Question: '''
ALTER PROCEDURE [dbo].[NST_InsertTblGenLedDet]
@GHDHeader int,
@Gldtype text,
@GldAccount text,
@GldDate DateTime,
@GldVoucherType int,
@GldDebit float=null,
@GldCredit float= null,
@GldDtaLine int= null
AS
DECLARE @ERR INT
BEGIN TRANSACTION
Insert into [TblGenLedDet]
(GHDHeader,Gldtype,GldAccount,GldDate, GldVoucherType, GldDebit,GldCredit,GldDtaLine)
values (@GHDHeader,@Gldtype,@GldAccount,@GldDate, @GldVoucherType, @GldDebit,@GldCredit,@GldDtaLine)
SET @ERR = @@Error
IF @ERR = 0
BEGIN
COMMIT TRANSACTION
END
ELSE
BEGIN
ROLLBACK TRANSACTION
RETURN @ERR
END
'''

I am getting this error again and again though i have specified the parameter name as @GldCredit it shows Parameter name as Parameter1
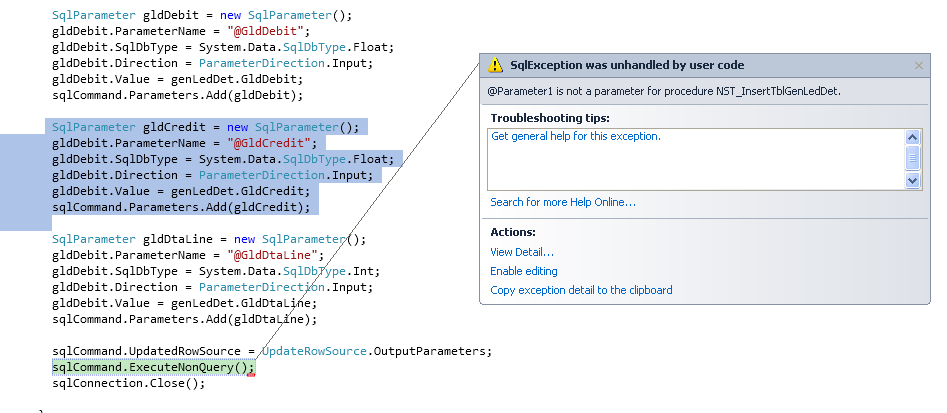
Answer: In your code, you initialize 'gldCredit', but then update 'gldDebit'. Your 'gldCredit' parameter never has any of its members set, and thus, has its 'ParaameterName' defautled to '"@Paremeter1"'.
It looks like you copy/pasted the 'gldDebit' code for setting up your parameter, but forgot to update all the references in the new block of code to point to 'gldCredit'.